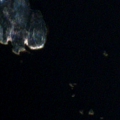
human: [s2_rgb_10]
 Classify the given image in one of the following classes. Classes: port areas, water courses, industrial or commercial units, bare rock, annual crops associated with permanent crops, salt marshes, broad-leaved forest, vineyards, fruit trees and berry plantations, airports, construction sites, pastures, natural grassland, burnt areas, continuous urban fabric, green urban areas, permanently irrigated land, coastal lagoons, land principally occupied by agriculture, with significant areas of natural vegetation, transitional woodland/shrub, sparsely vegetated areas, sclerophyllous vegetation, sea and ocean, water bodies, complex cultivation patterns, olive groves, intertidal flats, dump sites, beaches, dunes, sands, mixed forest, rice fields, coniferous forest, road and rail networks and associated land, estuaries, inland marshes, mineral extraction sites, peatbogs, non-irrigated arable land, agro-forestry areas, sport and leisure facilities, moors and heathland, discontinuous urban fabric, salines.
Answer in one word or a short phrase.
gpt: mixed forest, water bodies